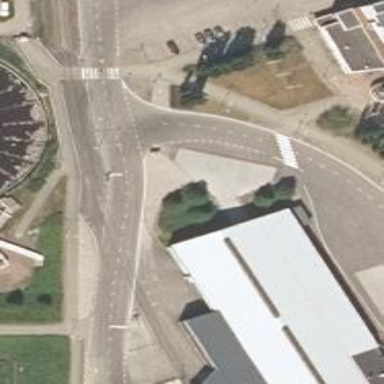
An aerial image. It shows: Footway.